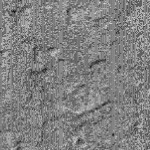
Label: change